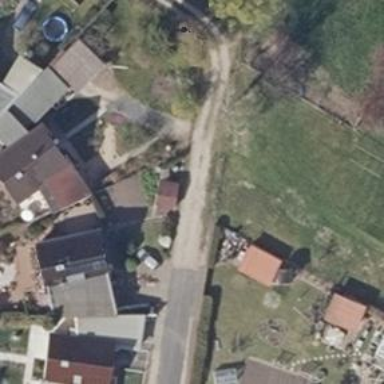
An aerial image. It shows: Residential road with dirt surface.